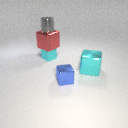
small cyan metal cube to the left of small blue metal cube